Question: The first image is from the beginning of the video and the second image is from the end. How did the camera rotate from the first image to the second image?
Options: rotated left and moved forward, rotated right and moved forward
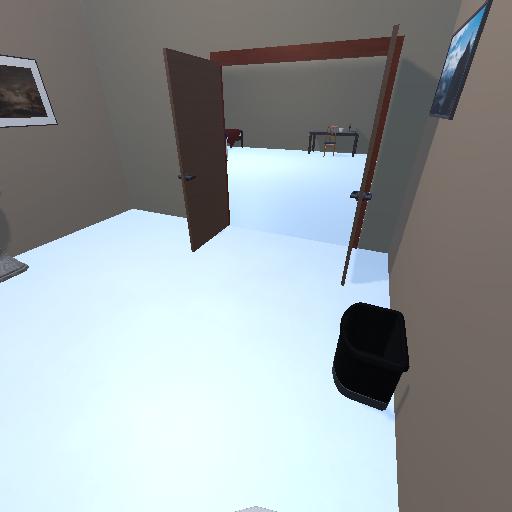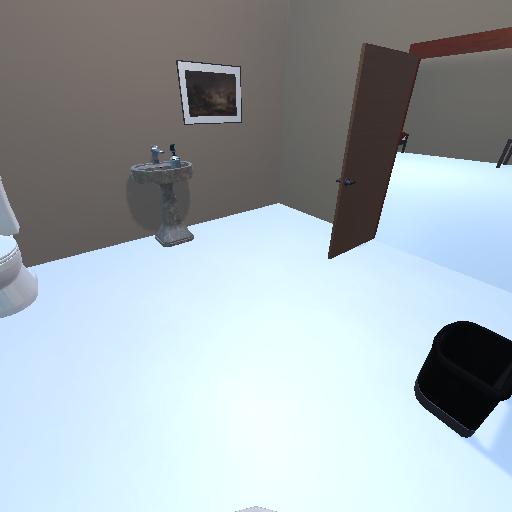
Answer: rotated left and moved forward